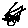
Label: sun